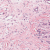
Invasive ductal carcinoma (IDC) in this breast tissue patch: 1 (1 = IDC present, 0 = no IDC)